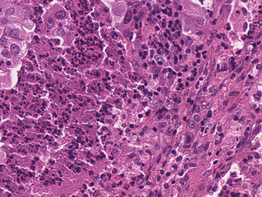
Tumor epithelial tissue: yes
Tumor-associated stroma tissue: yes
Normal tissue: no